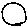
Label: circle